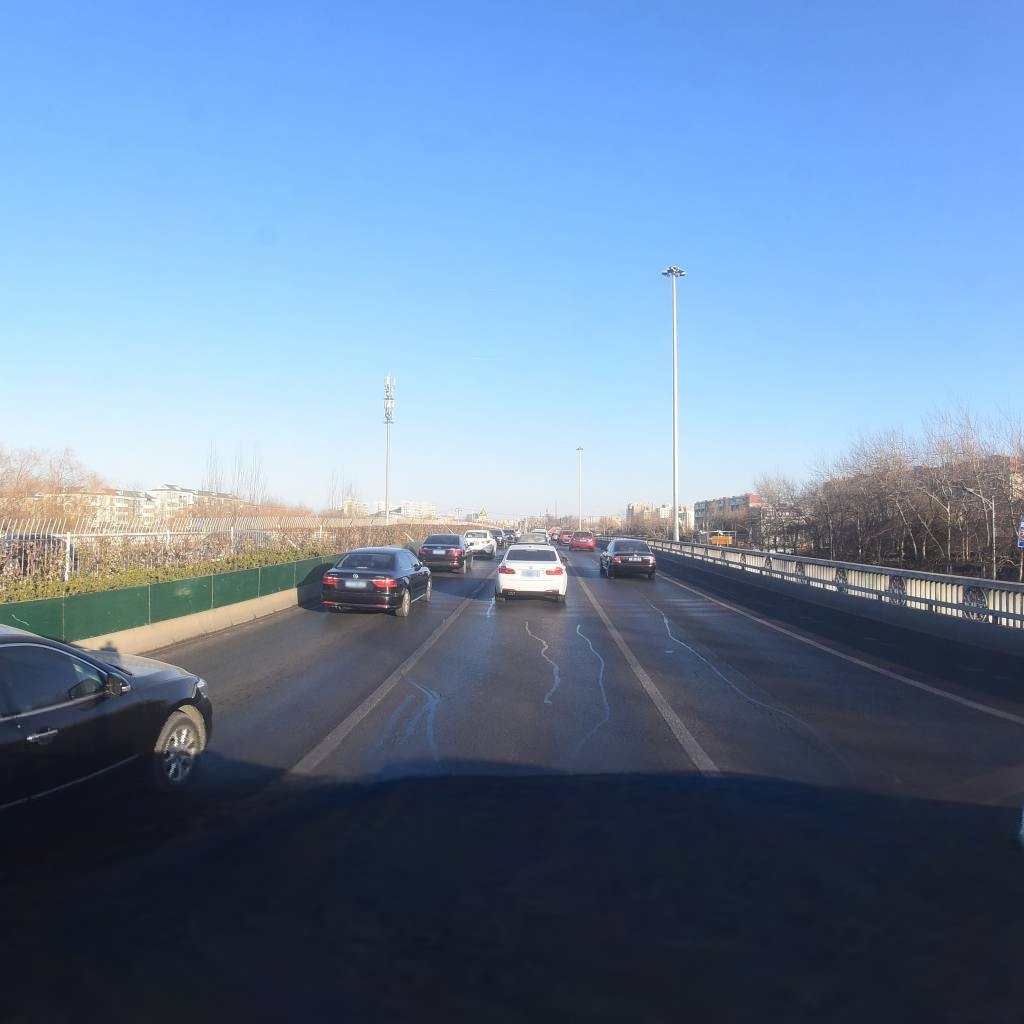
Region: Dongcheng
Road damage annotations: longitudinal patch, longitudinal patch, longitudinal patch, longitudinal patch, longitudinal patch, longitudinal patch, longitudinal patch